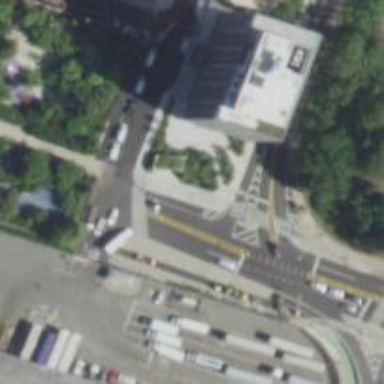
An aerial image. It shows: Asphalt footway with marked zebra crossing.